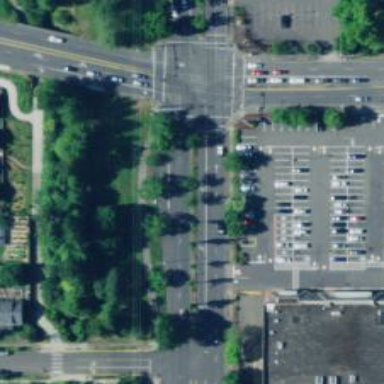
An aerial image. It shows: Solid stop line on the road marking.